Field crop: maize
Growth stage: 1
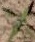
Species: atriplex